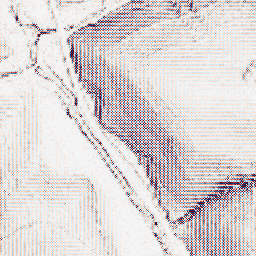
Category: wavelet
Decomposition family: wavelet_biorthogonal
Decomposition parameters: wavelet: bior1.3
level: 1
Upsampling method: quartic
Upsampling parameters: scale: 8
Upsampling scale: 8